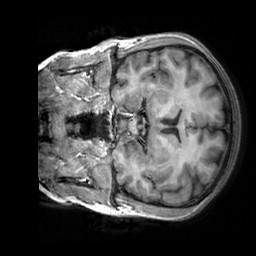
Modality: T1w
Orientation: coronal
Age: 24
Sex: female
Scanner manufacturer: siemens
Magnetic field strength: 3 T
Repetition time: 2.3 s
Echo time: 0.00303 s